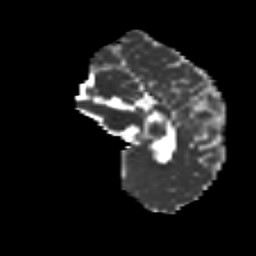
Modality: MD
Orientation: sagittal
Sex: male
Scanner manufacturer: siemens
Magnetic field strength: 3 T
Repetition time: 5 s
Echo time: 0.071 s